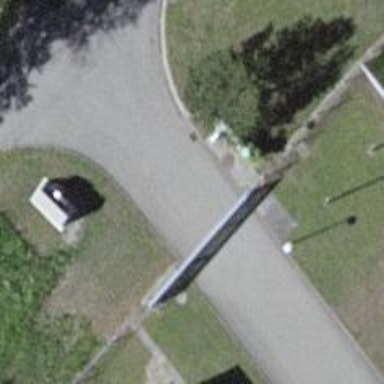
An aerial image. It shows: Gate.